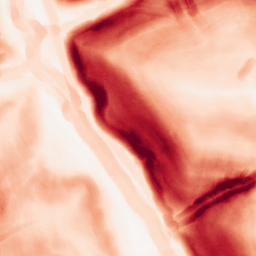
Category: morphological
Decomposition family: morphological_gradient
Decomposition parameters: size: 7
shape: disk
Upsampling method: sinc_hamming
Upsampling parameters: scale: 2
kernel_size: 8
Upsampling scale: 2